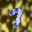
Label: 7